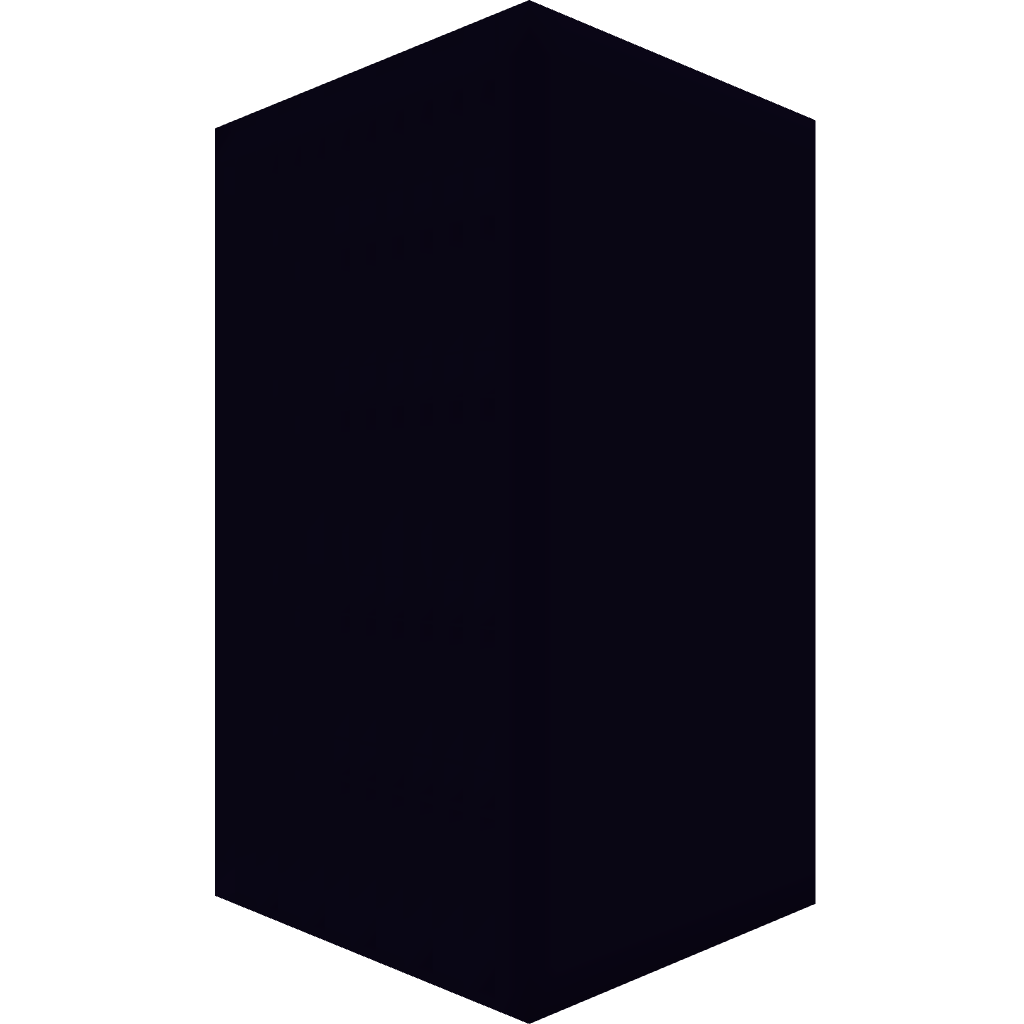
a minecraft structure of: WitchHouse